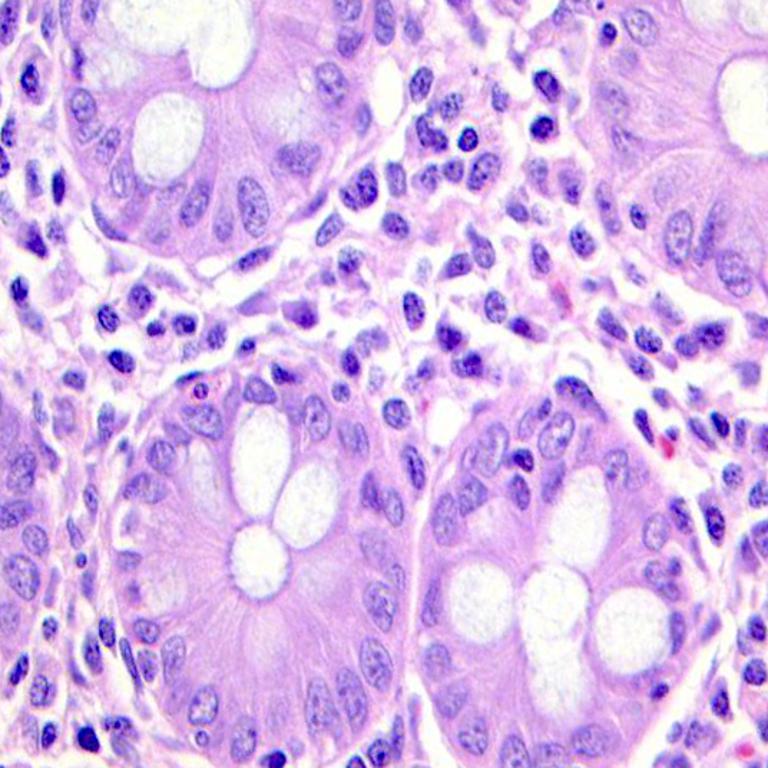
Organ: colon
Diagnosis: benign